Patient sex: F
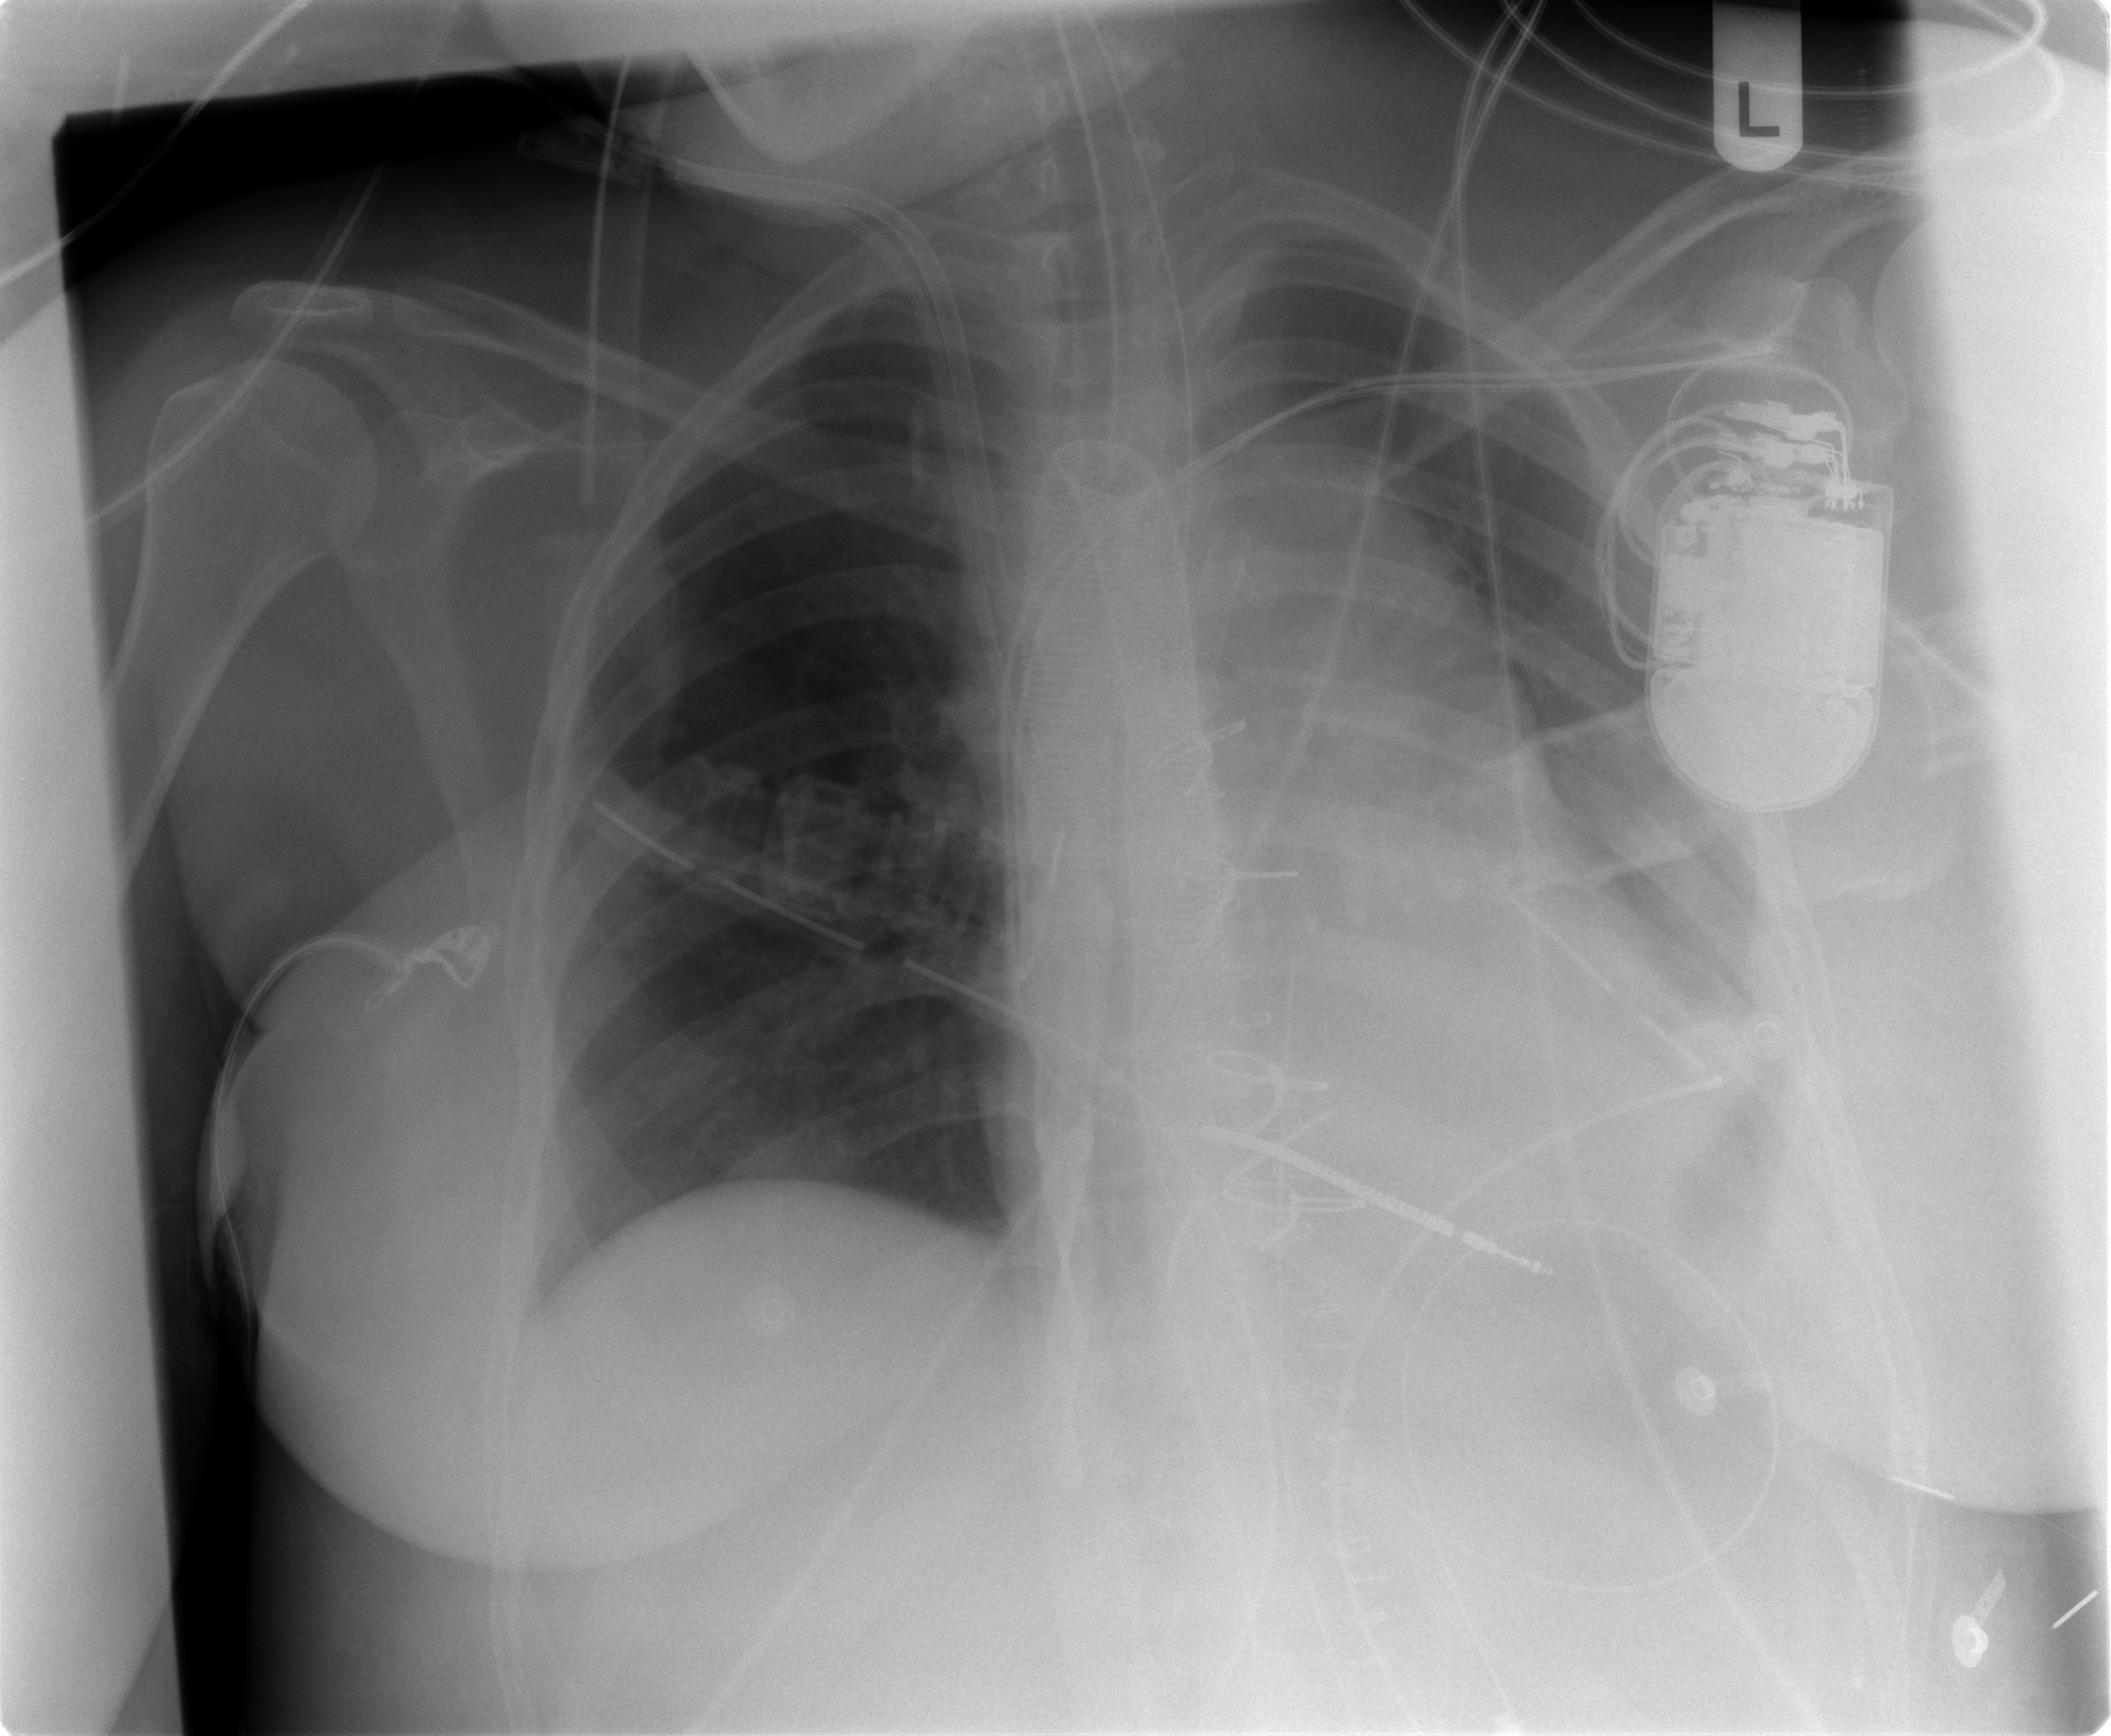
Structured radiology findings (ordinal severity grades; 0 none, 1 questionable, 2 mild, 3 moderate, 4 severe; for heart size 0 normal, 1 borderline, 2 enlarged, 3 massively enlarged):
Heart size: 0
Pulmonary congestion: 2
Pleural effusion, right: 0
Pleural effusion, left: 3
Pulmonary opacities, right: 0
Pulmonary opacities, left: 2
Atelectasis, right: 0
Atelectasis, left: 2